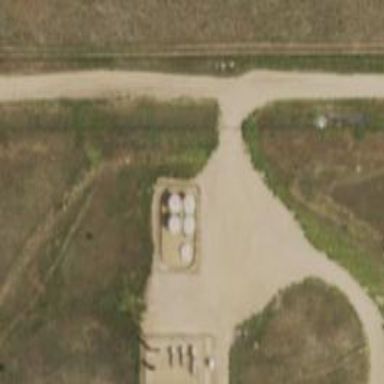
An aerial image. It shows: Storage tank that is man-made.